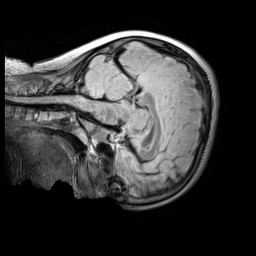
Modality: FLAIR
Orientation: sagittal
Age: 10
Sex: male
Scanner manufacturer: siemens
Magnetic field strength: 3 T
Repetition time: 5 s
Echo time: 0.388 s